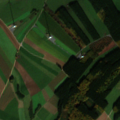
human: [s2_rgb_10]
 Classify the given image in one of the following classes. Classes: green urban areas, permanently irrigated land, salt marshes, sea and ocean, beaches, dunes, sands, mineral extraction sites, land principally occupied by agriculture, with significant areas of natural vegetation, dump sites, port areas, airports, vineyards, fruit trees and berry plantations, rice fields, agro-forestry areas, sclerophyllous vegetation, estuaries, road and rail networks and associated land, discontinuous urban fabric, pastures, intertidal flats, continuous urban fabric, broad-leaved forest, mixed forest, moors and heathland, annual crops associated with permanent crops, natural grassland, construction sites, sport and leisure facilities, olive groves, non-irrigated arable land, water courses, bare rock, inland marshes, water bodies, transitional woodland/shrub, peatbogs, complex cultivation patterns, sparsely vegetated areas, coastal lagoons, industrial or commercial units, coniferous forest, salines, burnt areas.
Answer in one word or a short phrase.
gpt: non-irrigated arable land, pastures, complex cultivation patterns, mixed forest